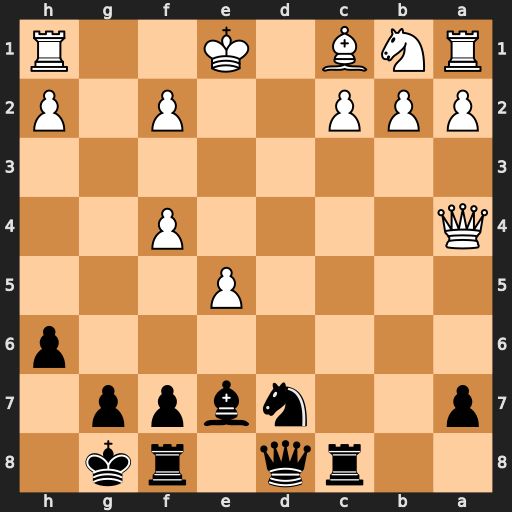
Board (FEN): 2rq1rk1/p2nbpp1/7p/4P3/Q4P2/8/PPP2P1P/RNB1K2R
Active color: b
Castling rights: KQ
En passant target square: -
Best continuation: Nc5 Qc4 Nd3+